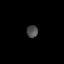
Tissue: lung
Cell type: Myeloid cells
Senescence score: 0.5617
Nuclear area (px): 139
Mean DAPI intensity: 73.597